Question: The SPE IDE that I use for my Python code uses this "visual cue" that looks like a vertical dashed line for alignment of (what I would call) function blocks. How can I get this option in Visual Studio 2008?
Here is what it looks like:

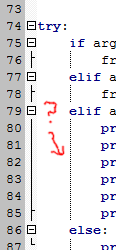
Answer: I've seen it called structural highlighting or code outlining.
There's a Visual Studio plug-in called <URL> and a lot more.
As divo mentioned, there is a <URL>. I confirmed that it includes structural highlighting.